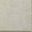
Piece: xx